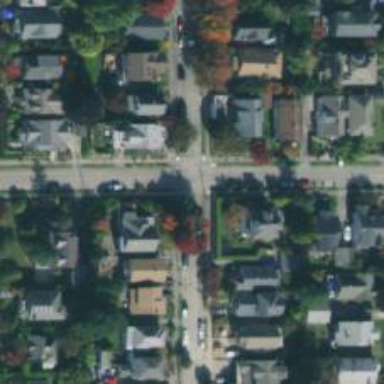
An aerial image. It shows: Residential road with separate sidewalk.